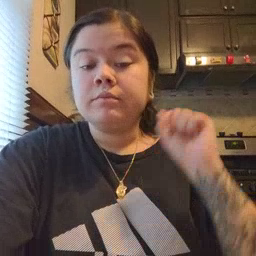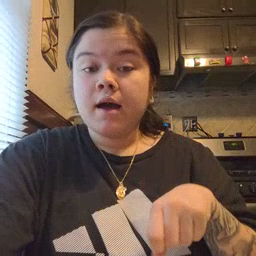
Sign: can